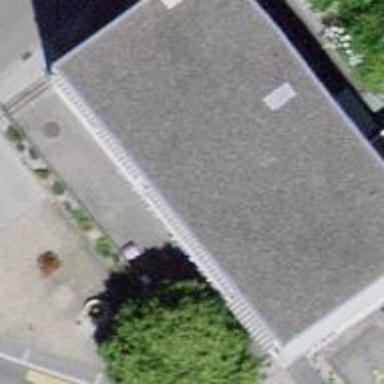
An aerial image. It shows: Pharmacy building.